Question: I need a little help converting the below code to have series data built from values returned from a DB.
'''
var options = {
"chart": {
"type": "column",
"zoomType": "xy",
"inverted": true
},
"plotOptions": {
"series": {
"stacking": "percent"
},
"column": {
"allowPointSelect": true
},
"bar": {
"selected": true
}
},
"title": {
"text": "MT Messages"
},
"xAxis": {
"title": {
"text": null
},
"type": "category"
},
"series": [
{
"index": 0,
"dataLabels": {
"enabled": true
},
"name": 101,
"data": [
[
"Today",
5
],
[
"This Week",
3
],
[
"Last Week",
4
],
[
"Last Month",
127
]
]
},
{
"index": 1,
"dataLabels": {
"enabled": true
},
"name": 103,
"data": [
[
"Today",
2
],
[
"This Week",
2
],
[
"Last Week",
3
],
[
"Last Month",
20000
]
]
},
{
"index": 2,
"dataLabels": {
"enabled": true
},
"name": 202,
"data": [
[
"Today",
3
],
[
"This Week",
4
],
[
"Last Week",
4
],
[
"Last Month",
2
]
]
}
]
'''
};
I've replace this with :
'''
var data = [['Today', 12], ["This Week", 13], ["Last Week", 23], ["Last Month", 100]];
var barChart = $(function() {
$('#barChart').highcharts({
"chart": {
"type": "column",
"zoomType": "y",
"inverted": false
},
"plotOptions": {
"series": {
"stacking": "percent"
},
"column": {
"allowPointSelect": true
},
"bar": {
"selected": true
}
},
"title": {
"text": "MT Messages"
},
"xAxis": {
"title": {
"text": null
},
"type": "category"
},
"series": [
{
"index": 0,
"dataLabels": {
"enabled": true
},
"name": 101,
"data":data
},
{
"index": 1,
"dataLabels": {
"enabled": true
},
"name": 103,
"data": data
},
{
"index": 2,
"dataLabels": {
"enabled": true
},
"name": 202,
"data":data
}
]
});
});
'''
but, all my columns contain the same values for each index

I may be looking at this all wrong, and perhaps my array needs to be something like:
data = ['Today',12,13,52],['This week', 123,3466,56]...etc
but this then fails to render the chart at all.
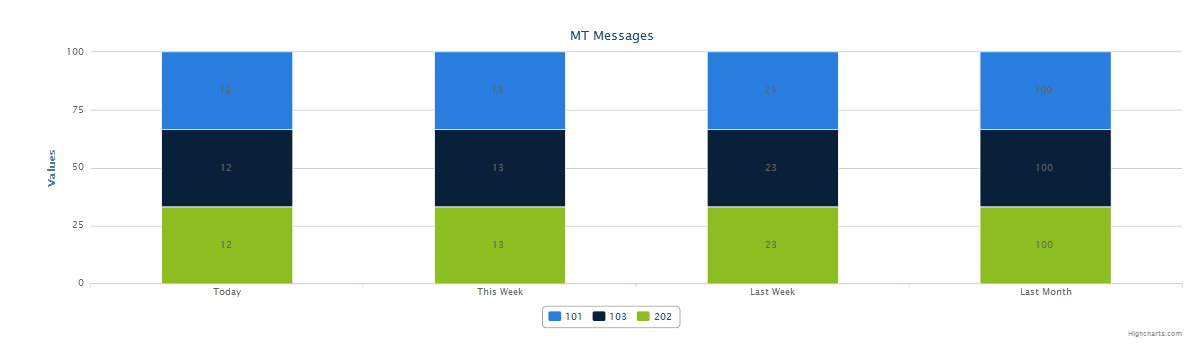
Answer: You are using the same data array values for each series, which is why they all look the same. I your first example, each series had a different set of data. To do this in the second, you should have a different data array for each series:
'''
var data1 = [['Today', 12], ["This Week", 13], ["Last Week", 23], ["Last Month", 100]];
var data2 = [['Today', 5], ["This Week", 15], ["Last Week", 12], ["Last Month", 203]];
...
"series": [
{
"index": 0,
"dataLabels": {
"enabled": true
},
"name": 101,
"data":data1
},
{
"index": 1,
"dataLabels": {
"enabled": true
},
"name": 103,
"data": data2
},
etc.
'''